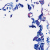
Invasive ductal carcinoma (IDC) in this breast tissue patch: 0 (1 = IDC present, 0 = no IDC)